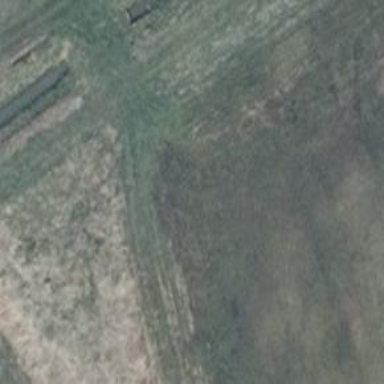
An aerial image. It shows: Grass-covered track leading to bridge.